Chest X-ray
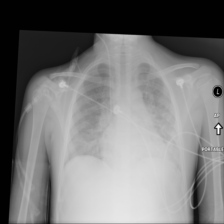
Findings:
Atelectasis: negative
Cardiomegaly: positive
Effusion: negative
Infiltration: positive
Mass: negative
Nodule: negative
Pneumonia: negative
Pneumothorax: negative
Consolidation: negative
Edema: negative
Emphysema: negative
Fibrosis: negative
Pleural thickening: negative
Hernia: negative